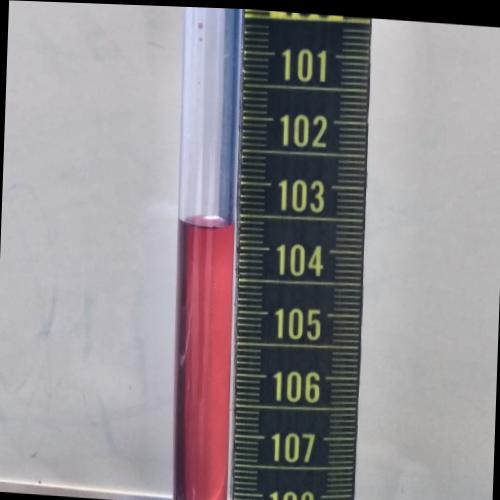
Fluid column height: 103.7 cm